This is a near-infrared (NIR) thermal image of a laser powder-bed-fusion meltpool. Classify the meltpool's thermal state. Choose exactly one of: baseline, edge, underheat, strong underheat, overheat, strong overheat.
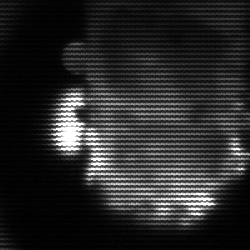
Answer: baseline